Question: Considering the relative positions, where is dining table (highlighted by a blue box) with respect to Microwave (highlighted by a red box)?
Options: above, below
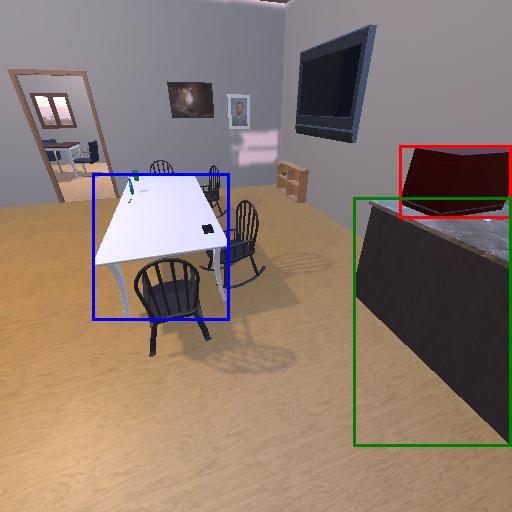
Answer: above